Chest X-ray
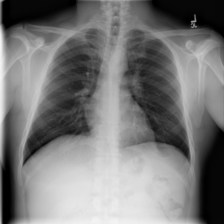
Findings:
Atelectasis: negative
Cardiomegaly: negative
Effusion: negative
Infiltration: negative
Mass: negative
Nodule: negative
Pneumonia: negative
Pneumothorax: negative
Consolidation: negative
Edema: negative
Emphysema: negative
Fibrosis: negative
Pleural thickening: negative
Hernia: negative